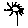
Label: flower